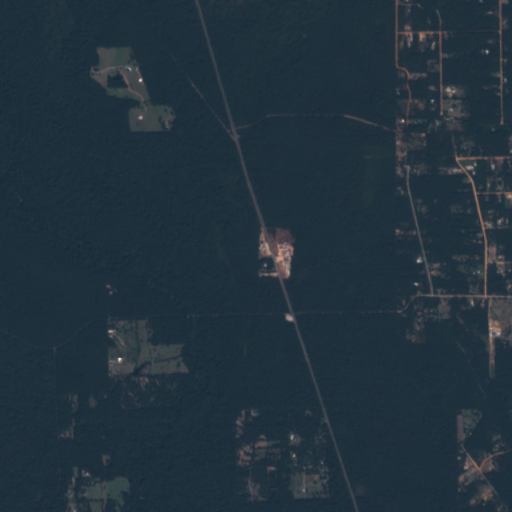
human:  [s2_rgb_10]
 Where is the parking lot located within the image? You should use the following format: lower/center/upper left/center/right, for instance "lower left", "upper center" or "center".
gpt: The parking lot is located in the upper center of the image.
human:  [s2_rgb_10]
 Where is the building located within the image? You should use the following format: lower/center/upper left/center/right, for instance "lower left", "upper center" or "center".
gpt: The building is located in the upper right of the image.
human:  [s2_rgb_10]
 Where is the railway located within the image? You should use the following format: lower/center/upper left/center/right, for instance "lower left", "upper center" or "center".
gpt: The railway is located in the lower right of the image.
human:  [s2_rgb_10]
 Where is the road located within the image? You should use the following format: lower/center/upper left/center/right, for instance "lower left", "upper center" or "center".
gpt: There is no road in the image.